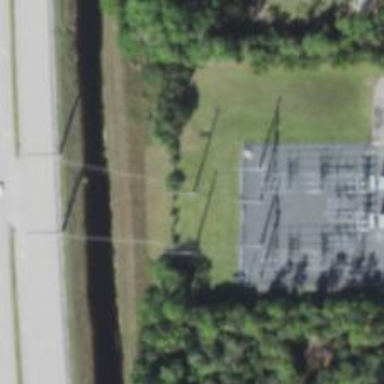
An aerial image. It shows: Power tower.